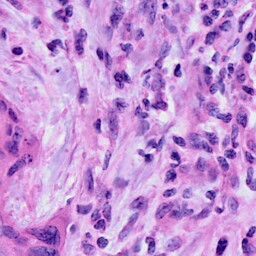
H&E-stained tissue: Cervix